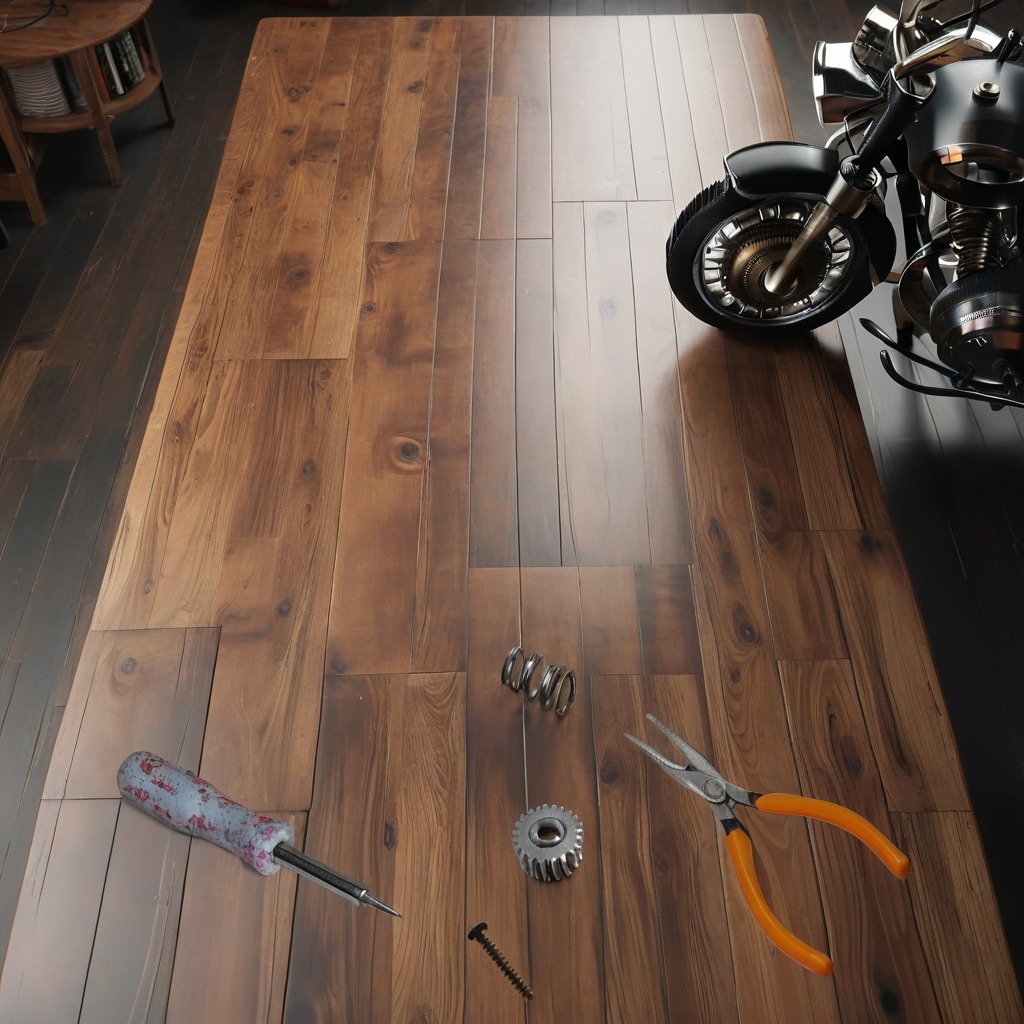
A gear with teeth, pliers, coiled metal spring and screwdriver are lying on the wooden table in the vintage motorcycle garage.